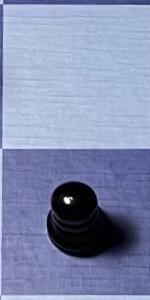
Label: Pawn_Black